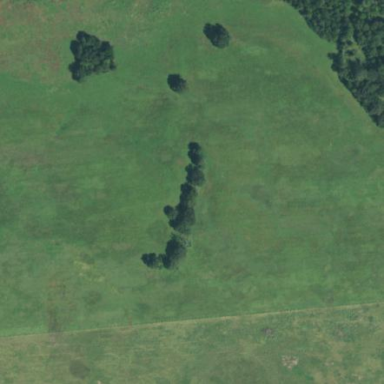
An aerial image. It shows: Pasture area used as meadow.